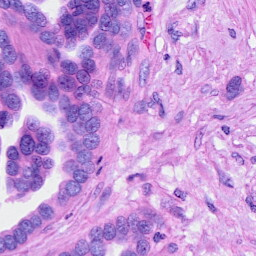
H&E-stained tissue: Ovarian